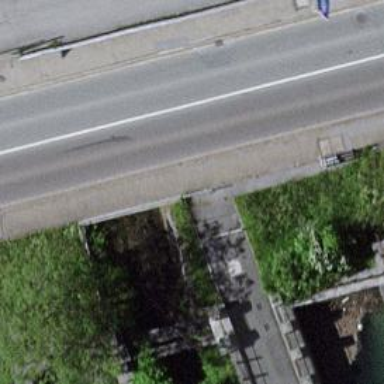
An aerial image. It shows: Cycle barrier.